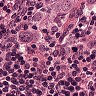
Metastatic tissue present: yes